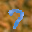
Label: 7